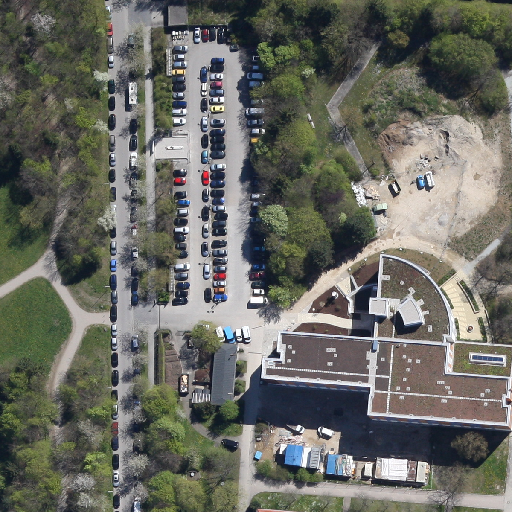
Referring expression: light-duty vehicle